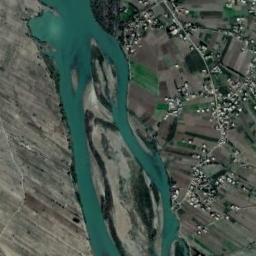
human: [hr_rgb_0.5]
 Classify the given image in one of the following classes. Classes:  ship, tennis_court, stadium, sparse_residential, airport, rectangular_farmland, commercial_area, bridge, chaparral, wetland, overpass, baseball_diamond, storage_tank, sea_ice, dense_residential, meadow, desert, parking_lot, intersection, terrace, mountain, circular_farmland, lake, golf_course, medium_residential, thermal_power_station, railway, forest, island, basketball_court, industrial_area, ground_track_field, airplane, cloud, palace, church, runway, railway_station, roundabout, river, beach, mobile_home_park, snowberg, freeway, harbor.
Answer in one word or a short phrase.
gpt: river